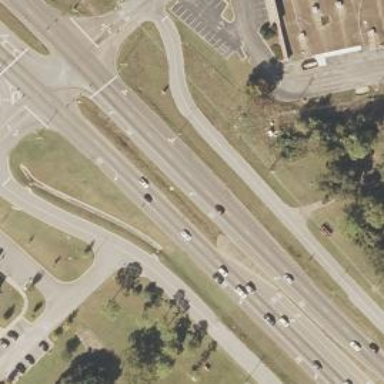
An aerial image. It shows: Trunk highway.